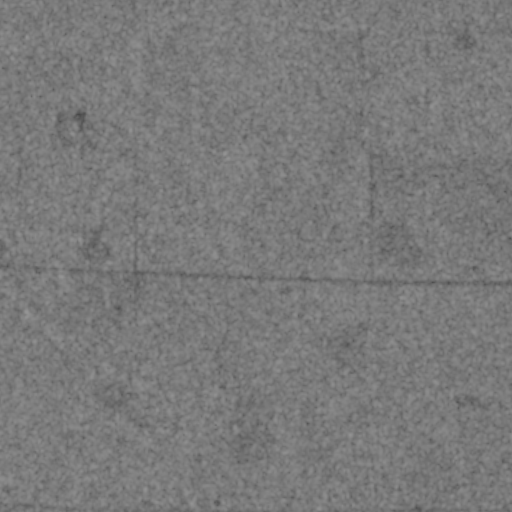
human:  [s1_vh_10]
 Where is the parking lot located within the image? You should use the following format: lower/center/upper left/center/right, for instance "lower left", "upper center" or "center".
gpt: The parking lot is located in the lower center of the image.
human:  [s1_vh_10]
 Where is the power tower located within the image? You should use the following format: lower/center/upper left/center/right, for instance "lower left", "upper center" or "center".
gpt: There is no power tower in the image.

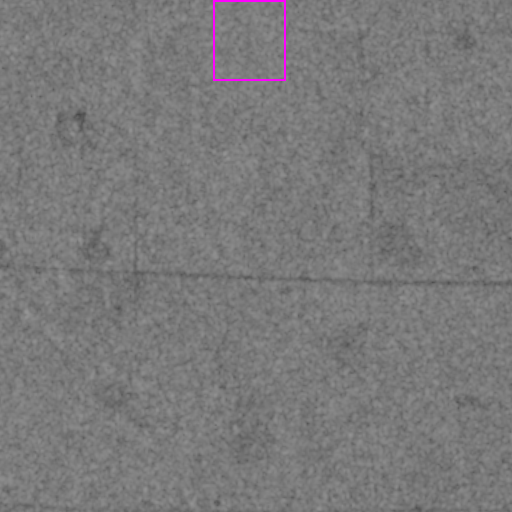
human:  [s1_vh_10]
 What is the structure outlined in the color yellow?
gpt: There is no yellow outline.
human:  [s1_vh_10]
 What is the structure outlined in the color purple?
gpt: There is no structure outlined in purple.